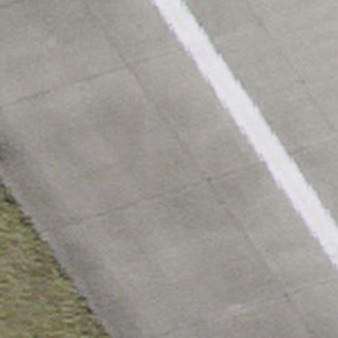
Label: other